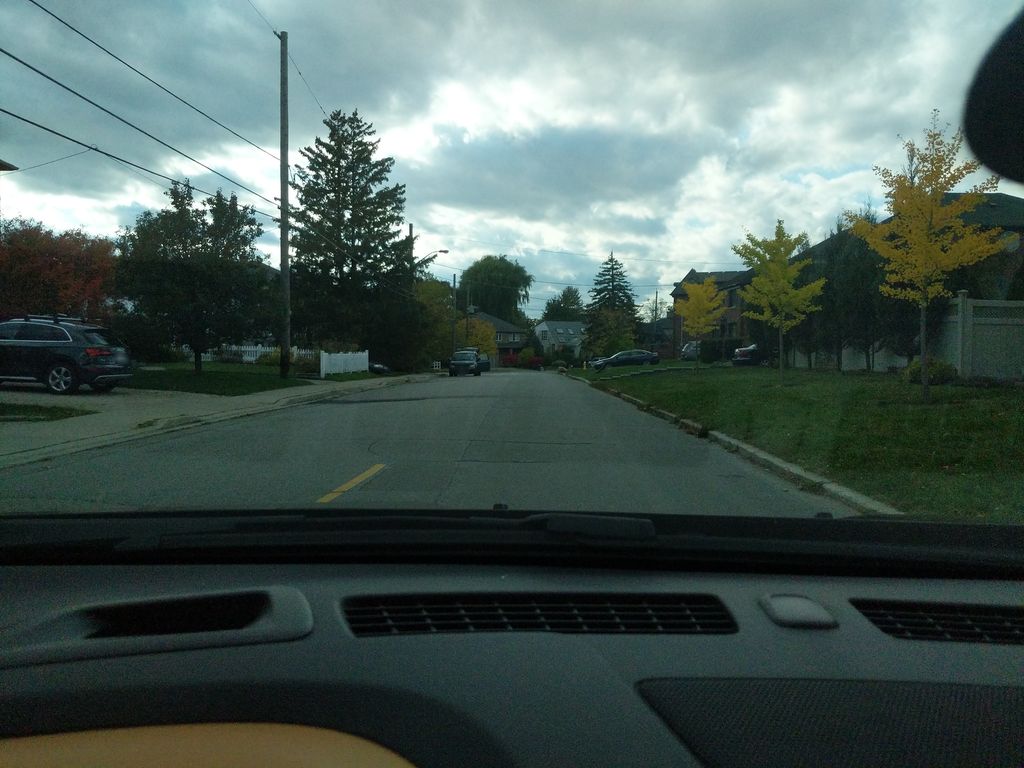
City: toronto